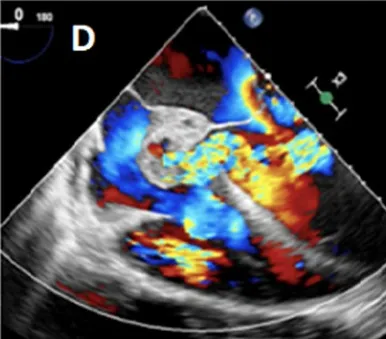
Transesophageal echocardiography showing abscess in aortic root (star) with Doppler signal showing aorta regurgitation.
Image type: radiology (ultrasound)